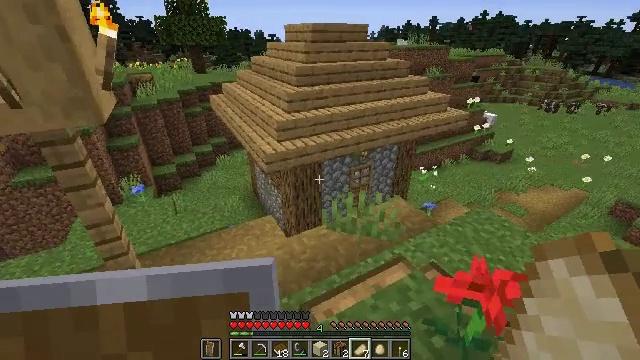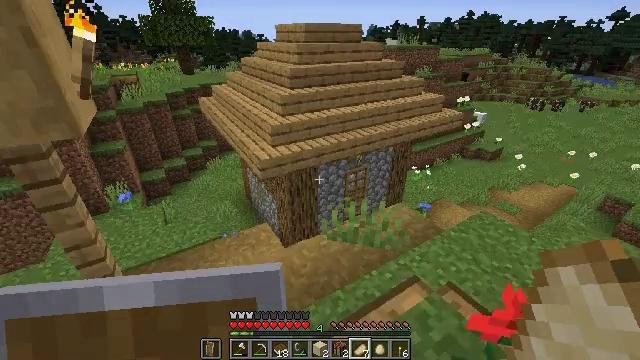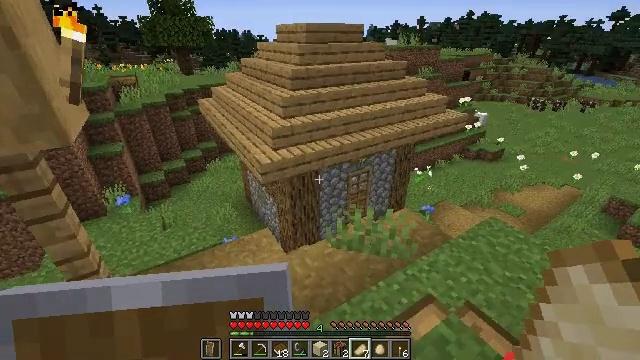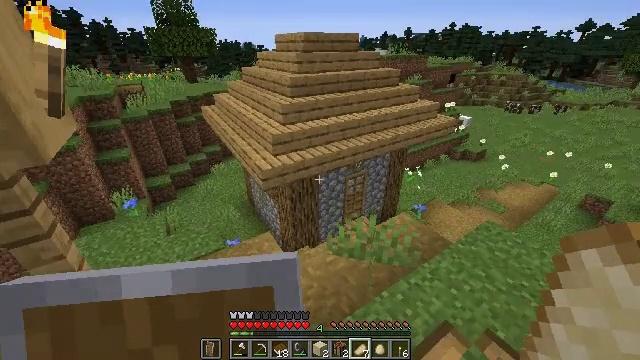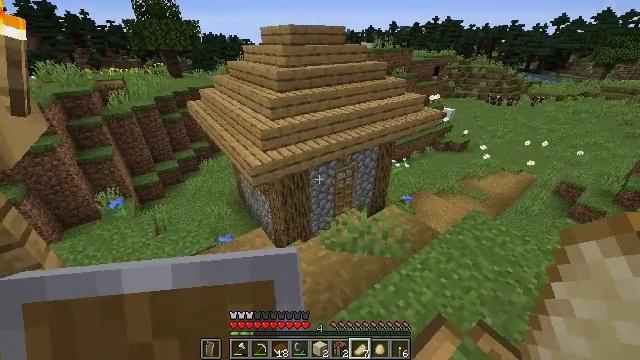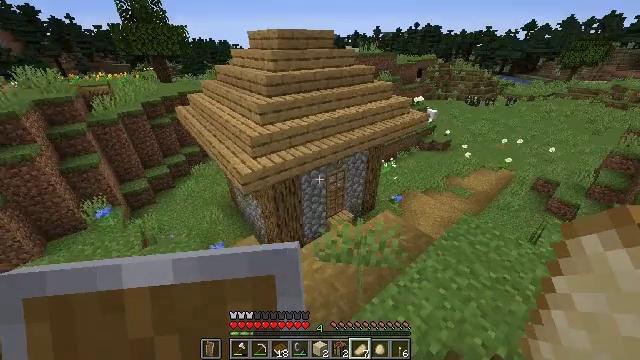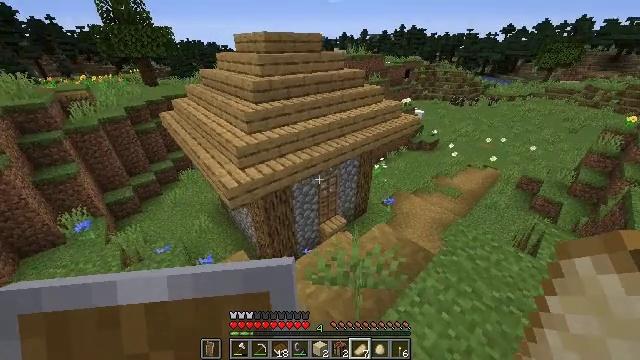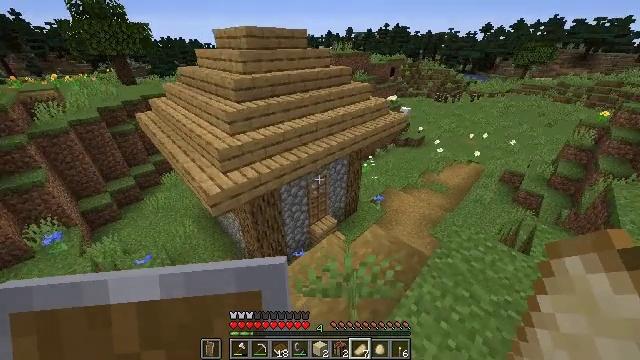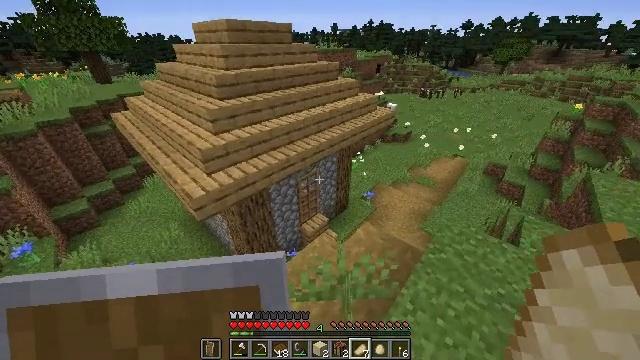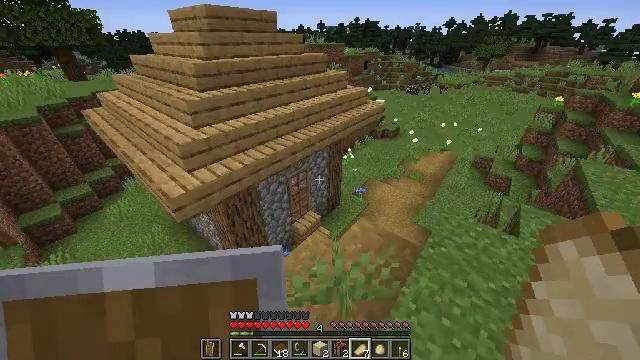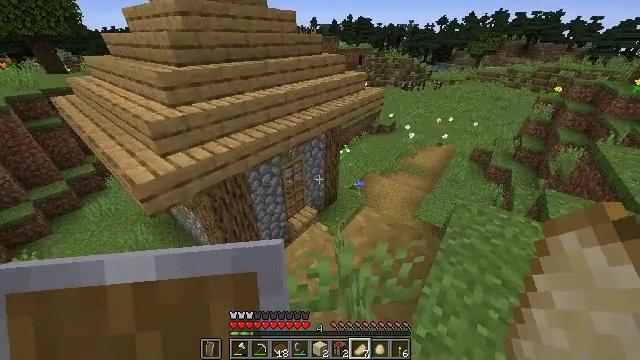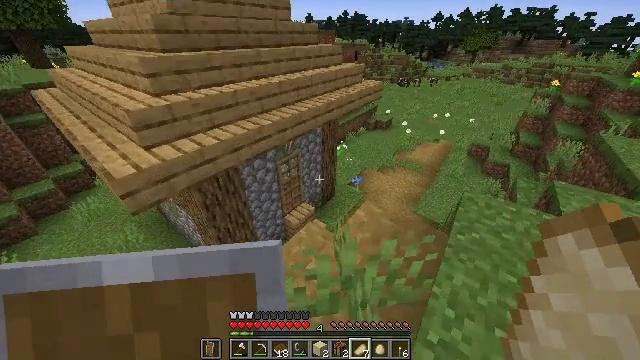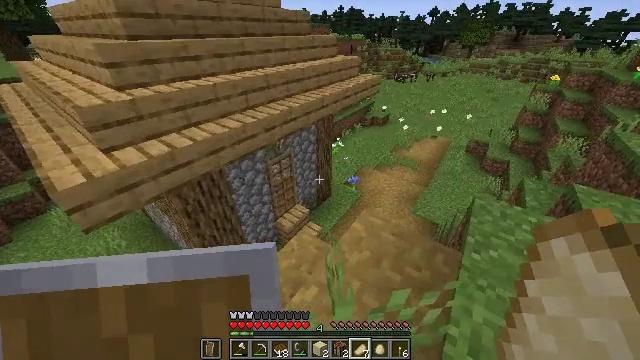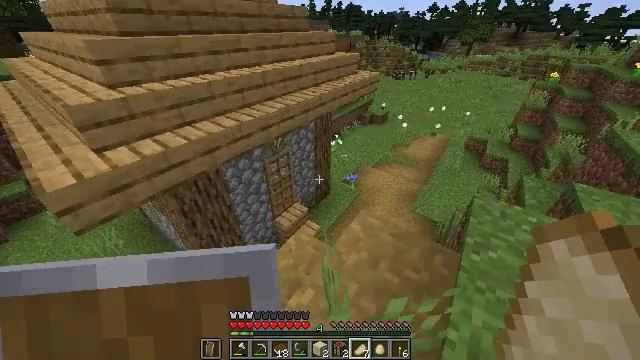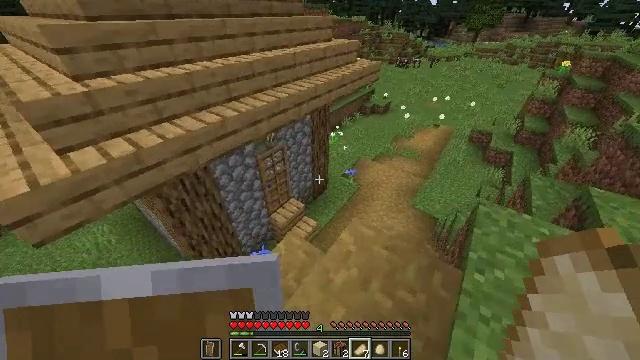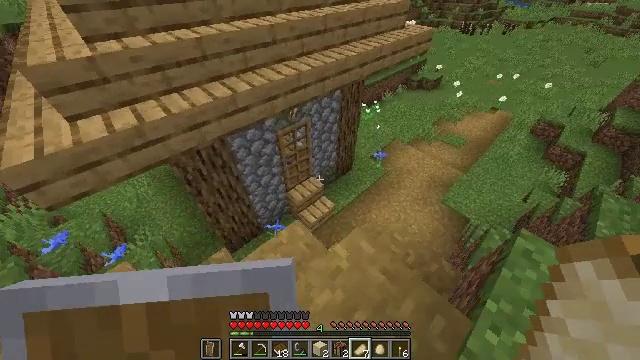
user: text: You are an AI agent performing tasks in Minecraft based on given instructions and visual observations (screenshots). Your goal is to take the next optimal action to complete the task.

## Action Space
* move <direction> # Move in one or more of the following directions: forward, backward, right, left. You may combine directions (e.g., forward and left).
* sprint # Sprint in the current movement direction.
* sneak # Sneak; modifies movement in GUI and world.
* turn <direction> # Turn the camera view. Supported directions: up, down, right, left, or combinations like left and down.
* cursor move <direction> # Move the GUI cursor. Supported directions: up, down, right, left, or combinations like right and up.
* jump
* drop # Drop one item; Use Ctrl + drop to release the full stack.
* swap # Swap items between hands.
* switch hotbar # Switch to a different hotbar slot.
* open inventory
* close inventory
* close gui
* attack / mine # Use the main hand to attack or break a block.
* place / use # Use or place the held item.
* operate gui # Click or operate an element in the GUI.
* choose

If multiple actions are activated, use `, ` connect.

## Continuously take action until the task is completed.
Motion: motion action
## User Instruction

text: Mine beetroots from the garden.
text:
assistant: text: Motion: move forward, sprint, turn right
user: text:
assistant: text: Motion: move forward, sprint
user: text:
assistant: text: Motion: move forward, sprint
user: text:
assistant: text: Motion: move forward, sprint, turn right and down
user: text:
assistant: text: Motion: move forward, sprint, turn right
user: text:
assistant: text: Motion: move forward, sprint, turn right
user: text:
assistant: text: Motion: move forward, sprint, turn right
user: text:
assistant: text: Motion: move forward, sprint, turn right
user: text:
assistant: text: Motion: move forward, sprint, turn right
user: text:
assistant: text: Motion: move forward, sprint, turn right
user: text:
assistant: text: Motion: move forward, sprint, turn right
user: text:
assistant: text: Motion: move forward and move right, sprint, turn right
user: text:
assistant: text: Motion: move forward and move right, sprint
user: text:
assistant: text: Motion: move forward and move right, sprint, turn down
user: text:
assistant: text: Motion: move forward and move right, sprint, turn left and down
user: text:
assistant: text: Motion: move forward and move right, sprint
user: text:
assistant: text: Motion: move forward and move right, sprint
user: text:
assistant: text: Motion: move forward and move right, sprint
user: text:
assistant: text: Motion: move forward and move right, sprint
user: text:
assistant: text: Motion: move forward and move right, sprint, turn left and up
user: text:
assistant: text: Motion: move forward, sprint, turn left
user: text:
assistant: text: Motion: move forward, sprint, turn left
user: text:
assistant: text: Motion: move forward, sprint, turn left
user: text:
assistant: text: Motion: move forward, sprint, turn left and up
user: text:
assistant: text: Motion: move forward, sprint, turn left and up
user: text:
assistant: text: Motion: move forward, sprint, turn left
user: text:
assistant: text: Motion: move forward, sprint, turn left and up
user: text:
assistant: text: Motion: move forward, sprint, turn left and up
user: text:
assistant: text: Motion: move forward, sprint, turn left and up
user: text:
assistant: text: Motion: move forward, sprint, turn up, use / place